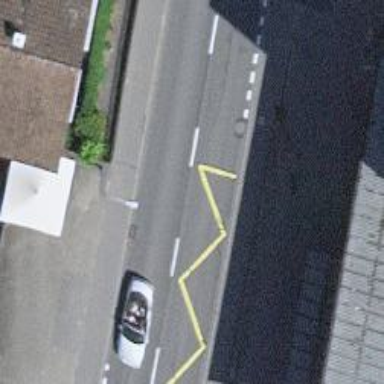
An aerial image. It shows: Bus stop with stop position for public transport.